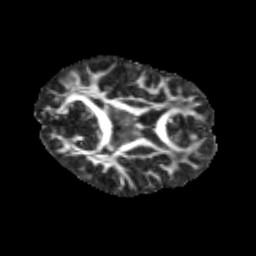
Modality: FA
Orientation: axial
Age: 10
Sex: male
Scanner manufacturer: siemens
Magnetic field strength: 3 T
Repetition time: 3.8 s
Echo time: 0.07 s